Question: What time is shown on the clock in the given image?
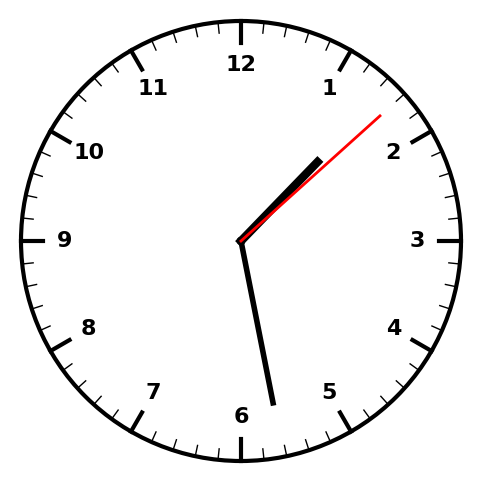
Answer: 01:28:08